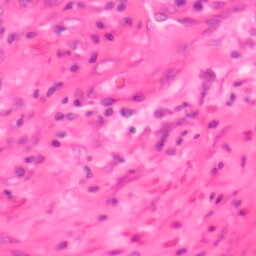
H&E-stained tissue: Colon